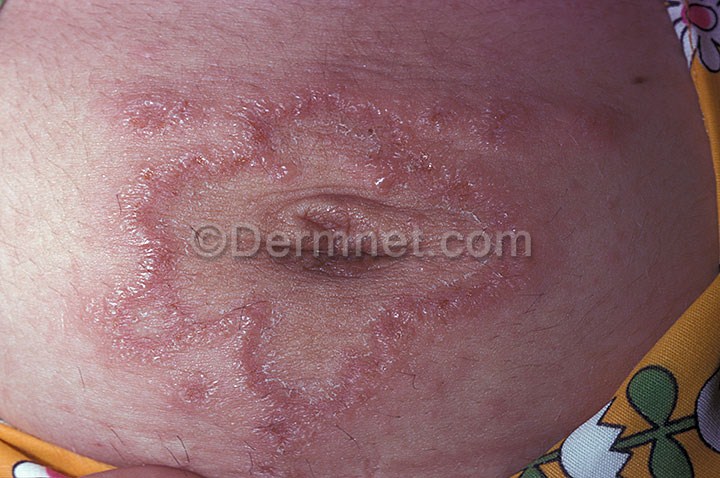
Disease: Bullous Disease Photos